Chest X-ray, PA view. Patient: 56 years old, sex F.
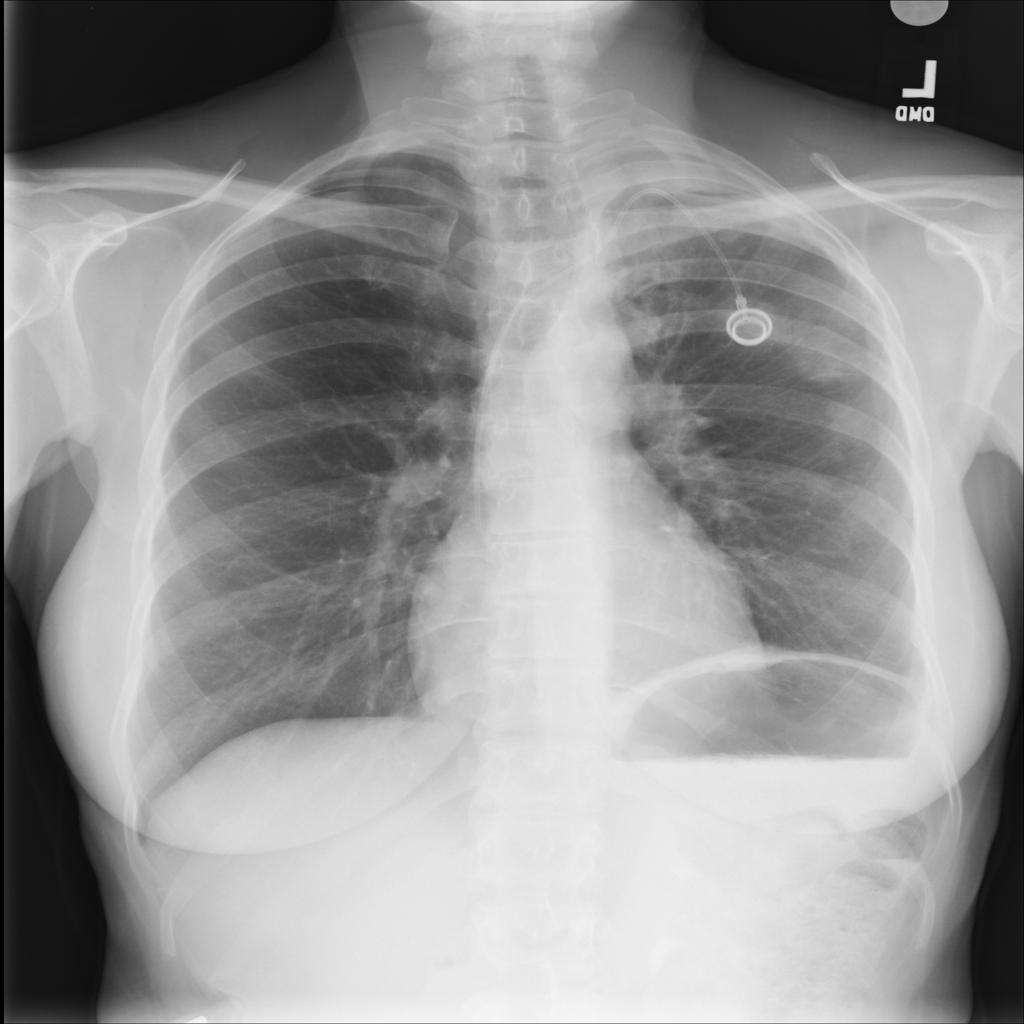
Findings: No Finding